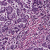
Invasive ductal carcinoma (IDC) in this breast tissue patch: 1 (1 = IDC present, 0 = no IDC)